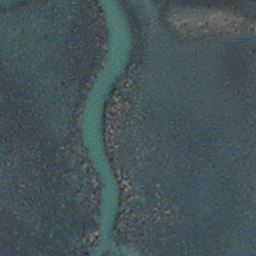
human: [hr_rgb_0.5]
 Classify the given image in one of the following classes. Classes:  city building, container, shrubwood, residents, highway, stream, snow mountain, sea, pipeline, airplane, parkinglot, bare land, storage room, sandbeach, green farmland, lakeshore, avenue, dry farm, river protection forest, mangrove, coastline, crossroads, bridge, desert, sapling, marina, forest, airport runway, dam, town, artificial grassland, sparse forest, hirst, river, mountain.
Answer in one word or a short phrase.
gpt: stream